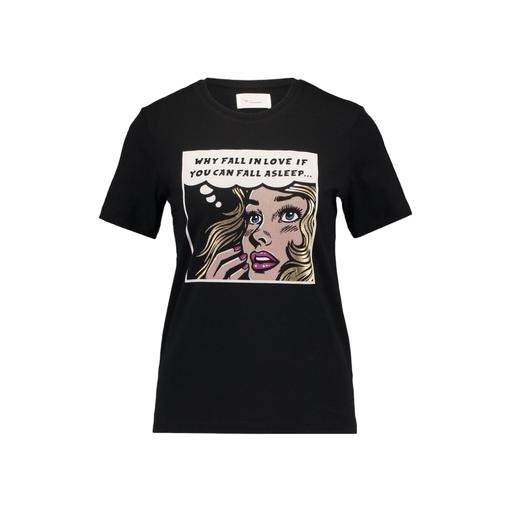
black bisou t-shirt, black plus size printed t-shirt only macy, graphic tee, white background